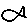
Label: fish